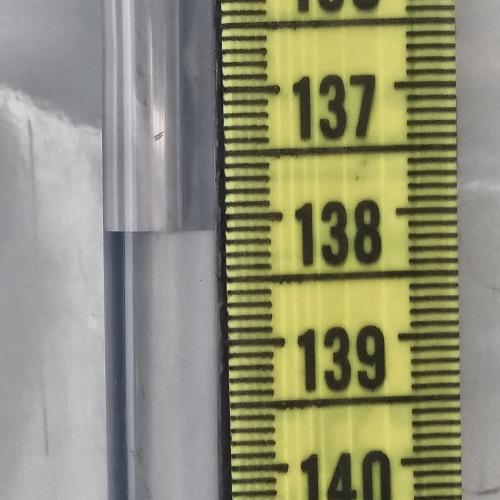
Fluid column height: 138.1 cm